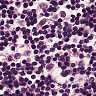
Metastatic tissue present: no